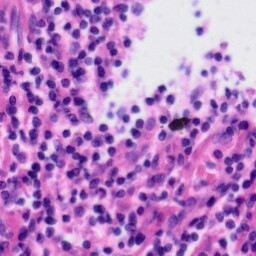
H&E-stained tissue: Tonsil